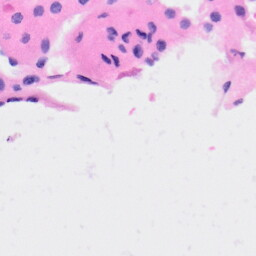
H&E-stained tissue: Kidney